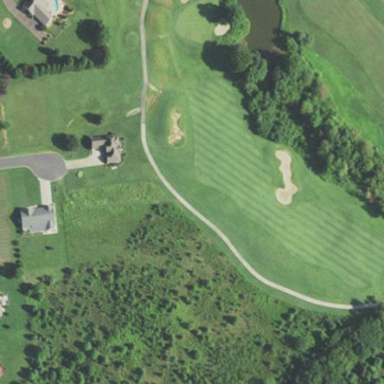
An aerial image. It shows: Rough area in golf course.